Question: I'm currently trying to make a grid consisting of Cell objects in WPF. I need to bind the cells to objects, which needs to be in a 2D array. - And i need it to be big, scalable and to change color of cells and store data in the objects!
I have an implementation made, but it seems to be very slow to draw the grid! (100x100 grid takes >10 secs!)
Here is a picture of what i have already made:

I'm using databinding in XAML in an ItemsControl. Here is my XAML:
'''
<ItemsControl x:Name="GridArea" ItemsSource="{Binding Cellz}" Grid.Column="1" BorderBrush="Black" BorderThickness="0.1">
<ItemsControl.Resources>
<DataTemplate DataType="{x:Type local:Cell}">
<Border BorderBrush="Black" BorderThickness="0.1">
<Grid Background="{Binding CellColor}">
<i:Interaction.Triggers>
<i:EventTrigger EventName="MouseMove" >
<ei:CallMethodAction TargetObject="{Binding}" MethodName="MouseHoveredOver"/>
</i:EventTrigger>
</i:Interaction.Triggers>
</Grid>
</Border>
</DataTemplate>
</ItemsControl.Resources>
<ItemsControl.ItemsPanel>
<ItemsPanelTemplate>
<UniformGrid Rows="{Binding Rows}" Columns="{Binding Columns}" MouseDown="WrapPanelMouseDown" MouseUp="WrapPanelMouseUp" MouseLeave="WrapPanelMouseLeave" >
<!--<UniformGrid.Background>
<ImageBrush/>
</UniformGrid.Background>-->
</UniformGrid>
</ItemsPanelTemplate>
</ItemsControl.ItemsPanel>
</ItemsControl>
'''
In my codebehind i instantiate a object of a class called Grid, which makes a 2D array (and a list, which is what im binding to) with objects of the Cell class. After some checking with a stopwatch, i can see that this is not taking the time. Its the actual binding and drawing the grids, so i guess my optimization should happen in my XAML, if any optimization is available.
But to provide everything, here is my code behind and the grid class and the cell class:
'''
public MainWindow()
{
InitializeComponent();
NewGrid = new Grid(75, 75);
DataContext = NewGrid;
}
public class Grid
{
public int Columns { get; set; }
public int Rows { get; set; }
public ObservableCollection<Cell> Cellz {get;set;}
public Cell[,] CellArray { get; set; }
public Grid(int columns, int rows)
{
Columns = columns;
Rows = rows;
Cellz = new ObservableCollection<Cell>();
CellArray = new Cell[Rows,Columns];
InitializeGrid();
}
public void InitializeGrid()
{
Color col = Colors.Transparent;
SolidColorBrush Trans = new SolidColorBrush(col);
for (int i = 0; i < Rows; i++)
{
for (int j = 0; j < Columns; j++)
{
var brandNewCell = new Cell(i, j) { CellColor = Trans};
Cellz.Add(brandNewCell);
CellArray[i, j] = brandNewCell;
}
}
}
public class Cell : INotifyPropertyChanged
{
public int x, y; // x,y location
public Boolean IsWall { get; set; }
private SolidColorBrush _cellcolor;
public SolidColorBrush CellColor
{
get { return _cellcolor; }
set
{
_cellcolor = value;
OnPropertyChanged();
}
}
public Cell(int tempX, int tempY)
{
x = tempX;
y = tempY;
}
public bool IsWalkable(Object unused)
{
return !IsWall;
}
public event PropertyChangedEventHandler PropertyChanged;
private void OnPropertyChanged(
[CallerMemberName] string caller = "")
{
if (PropertyChanged != null)
{
PropertyChanged(this, new PropertyChangedEventArgs(caller));
}
}
}
'''
I like the quite simple implementation with binding, however the loadtime is really unacceptable - Any advice would be greatly appreciated!
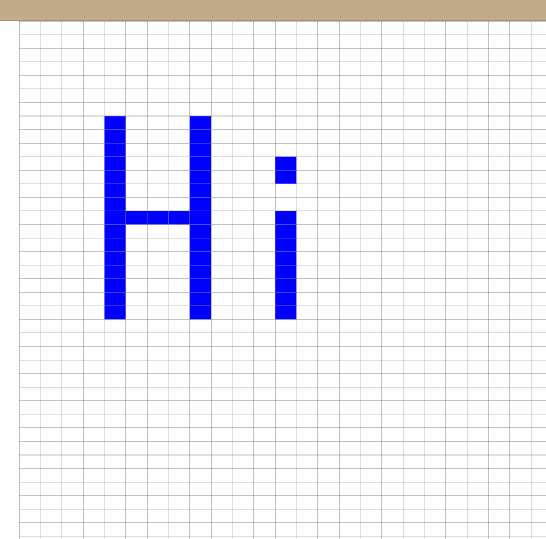
Answer: Well, i recreated your example, with some changes. I mainly got rid of the bindings on the DataContext, and created a viewmodel specifically for your use case, that gets bound directly to the itemscontrol.
The speed of drawing is definitely under the 10 seconds, but I thought i gave you as much of the relevant code as possible so you could compare the solutions...
'''
using System;
using System.Collections.Generic;
using System.Collections.Specialized;
using System.ComponentModel;
using TestSO.model;
namespace TestSO.viewmodel
{
public class ScreenViewModel : INotifyPropertyChanged, IDisposable
{
public event PropertyChangedEventHandler PropertyChanged;
private IList<Cell> cells;
public IList<Cell> Cells
{
get
{
return cells;
}
set
{
if (object.Equals(cells, value))
{
return;
}
UnregisterSource(cells);
cells = value;
RegisterSource(cells);
RaisePropertyChanged("Cells");
}
}
private int rows;
public int Rows
{
get
{
return rows;
}
set
{
if (rows == value)
{
return;
}
rows = value;
RaisePropertyChanged("Rows");
}
}
private int columns;
public int Columns
{
get
{
return columns;
}
set
{
if (columns == value)
{
return;
}
columns = value;
RaisePropertyChanged("Columns");
}
}
private Cell[,] array;
public Cell[,] Array
{
get
{
return array;
}
protected set
{
array = value;
}
}
protected void RaisePropertyChanged(string propertyName)
{
var local = PropertyChanged;
if (local != null)
{
App.Current.Dispatcher.BeginInvoke(local, this, new PropertyChangedEventArgs(propertyName));
}
}
protected void RegisterSource(IList<Cell> collection)
{
if (collection == null)
{
return;
}
var colc = collection as INotifyCollectionChanged;
if (colc != null)
{
colc.CollectionChanged += OnCellCollectionChanged;
}
OnCellCollectionChanged(collection, new NotifyCollectionChangedEventArgs(NotifyCollectionChangedAction.Replace, collection, null));
}
protected virtual void OnCellCollectionChanged(object sender, NotifyCollectionChangedEventArgs e)
{
if (e.Action == NotifyCollectionChangedAction.Reset)
{
Array = null;
}
if (e.OldItems != null)
{
foreach (var item in e.OldItems)
{
var cell = item as Cell;
if (cell == null)
{
continue;
}
if (Array == null)
{
continue;
}
Array[cell.X, cell.Y] = null;
}
}
if (e.NewItems != null)
{
if (Array == null)
{
Array = new Cell[Rows, Columns];
}
foreach (var item in e.NewItems)
{
var cell = item as Cell;
if (cell == null)
{
continue;
}
if (Array == null)
{
continue;
}
Array[cell.X, cell.Y] = cell;
}
}
}
protected void UnregisterSource(IList<Cell> collection)
{
if (collection == null)
{
return;
}
var colc = collection as INotifyCollectionChanged;
if (colc != null)
{
colc.CollectionChanged -= OnCellCollectionChanged;
}
OnCellCollectionChanged(collection, new NotifyCollectionChangedEventArgs(NotifyCollectionChangedAction.Reset));
}
public ScreenViewModel()
{
}
public ScreenViewModel(int row, int col)
: this()
{
this.Rows = row;
this.Columns = col;
}
bool isDisposed = false;
private void Dispose(bool disposing)
{
if (disposing)
{
if (isDisposed)
{
return;
}
isDisposed = true;
Cells = null;
}
}
public void Dispose()
{
Dispose(true);
}
}
}
'''
And i created as an extra, a controller, who is the owner of the ObservableCollection, main purpose would be to not do any changes on the viewModel, but rather change the collection inside the controller (or add add, remove, clear methods to it), and let the event chain do the work for me, keeping the 2Dimensional Array up to date in the ScreenViewModel
'''
using System.Collections.Generic;
using System.Collections.ObjectModel;
using TestSO.model;
namespace TestSO.controller
{
public class GenericController<T>
{
private readonly IList<T> collection = new ObservableCollection<T>();
public IList<T> Collection
{
get
{
return collection;
}
}
public GenericController()
{
}
}
public class CellGridController : GenericController<Cell>
{
public CellGridController()
{
}
}
}
'''
And your cell class, i slightly adjusted it with only raising the change event in case there was actually a change
'''
using System.ComponentModel;
using System.Windows;
using System.Windows.Media;
namespace TestSO.model
{
public class Cell : INotifyPropertyChanged
{
public event PropertyChangedEventHandler PropertyChanged;
protected virtual void RaisePropertyChanged(string propertyName)
{
var local = PropertyChanged;
if (local != null)
{
Application.Current.Dispatcher.BeginInvoke(local, this, new PropertyChangedEventArgs(propertyName));
}
}
private int x;
public int X
{
get
{
return x;
}
set
{
if (x == value)
{
return;
}
x = value;
RaisePropertyChanged("X");
}
}
private int y;
public int Y
{
get
{
return y;
}
set
{
if (y == value)
{
return;
}
y = value;
RaisePropertyChanged("Y");
}
}
private bool isWall;
public bool IsWall
{
get
{
return isWall;
}
set
{
if (isWall == value)
{
return;
}
isWall = value;
RaisePropertyChanged("IsWall");
}
}
private SolidColorBrush _cellColor;
public SolidColorBrush CellColor
{
get
{
// either return the _cellColor, or say that it is transparent
return _cellColor ?? Brushes.Transparent;
}
set
{
if (SolidColorBrush.Equals(_cellColor, value))
{
return;
}
_cellColor = value;
RaisePropertyChanged("CellColor");
}
}
public Cell()
{
}
public Cell(int x, int y)
: this()
{
this.X = x;
this.Y = y;
}
}
}
'''
Then I changed the xaml a bit (though didn't take over the interaction points), by creating the resources for the ScreenViewModel, the controller, and a DataTemplate, this Template, is then also DataTemplate directly added to the ItemsControl over the ItemTemplate, instead of using the DataTemplate functionality (didn't see that as a requirement above?)
'''
<Window x:Class="TestSO.MainWindow"
xmlns="http://schemas.microsoft.com/winfx/2006/xaml/presentation"
xmlns:x="http://schemas.microsoft.com/winfx/2006/xaml"
xmlns:model="clr-namespace:TestSO.model"
xmlns:viewmodel="clr-namespace:TestSO.viewmodel"
xmlns:controller="clr-namespace:TestSO.controller"
Title="MainWindow" Height="350" Width="525">
<Window.Resources>
<controller:CellGridController x:Key="CellController" />
<viewmodel:ScreenViewModel x:Key="GridViewModel" Rows="75" Columns="75" />
<DataTemplate x:Key="CellTemplate">
<Border BorderBrush="Black" BorderThickness="0.5">
<Grid Background="{Binding CellColor}">
</Grid>
</Border>
</DataTemplate>
</Window.Resources>
<Grid>
<ItemsControl ItemsSource="{Binding Cells,Source={StaticResource GridViewModel}}" BorderBrush="Black" BorderThickness="0.1" ItemTemplate="{StaticResource CellTemplate}">
<ItemsControl.ItemsPanel>
<ItemsPanelTemplate>
<UniformGrid
Rows="{Binding Rows,Source={StaticResource GridViewModel}}"
Columns="{Binding Columns,Source={StaticResource GridViewModel}}" />
</ItemsPanelTemplate>
</ItemsControl.ItemsPanel>
</ItemsControl>
</Grid>
</Window>
'''
And inside main.cs page, i loaded I linked the Collection of the controller with the ScreenViewModel.Cells property, and loaded some template data. Just pretty basic mock data (you could also attach the screenmodel to the DataContext and define the controller somewhere else, and change the bindings in the xaml to go back to the DataContext, however over the resources, you can also get to the already created instances (after initializeComponent)
'''
protected ScreenViewModel ScreenViewModel
{
get
{
return this.Resources["GridViewModel"] as ScreenViewModel;
}
}
protected CellGridController Controller
{
get
{
return this.Resources["CellController"] as CellGridController;
}
}
protected void Load()
{
var controller = Controller;
controller.Collection.Clear();
string[] rows = colorToCellSource.Split(new string[] { Environment.NewLine }, StringSplitOptions.RemoveEmptyEntries);
string row;
for (int x = 0; x < rows.Length; x++)
{
int length = rows[x].Length;
ScreenViewModel.Rows = rows.Length;
ScreenViewModel.Columns = length;
row = rows[x];
for (int y = 0; y < length; y++)
{
Cell cell = new Cell(x, y);
cell.CellColor = row[y] == '0' ? Brushes.Transparent : Brushes.Blue;
controller.Collection.Add(cell);
}
}
}
public MainWindow()
{
InitializeComponent();
if (Controller != null && ScreenViewModel != null)
{
ScreenViewModel.Cells = Controller.Collection;
Load();
}
}
'''
The screen takes gets redrawn here under 1 second, resizing and maximizing takes a small delay, but i guess that can be expected... (My test template was 105x107)